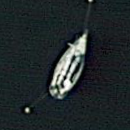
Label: Civil_yacht